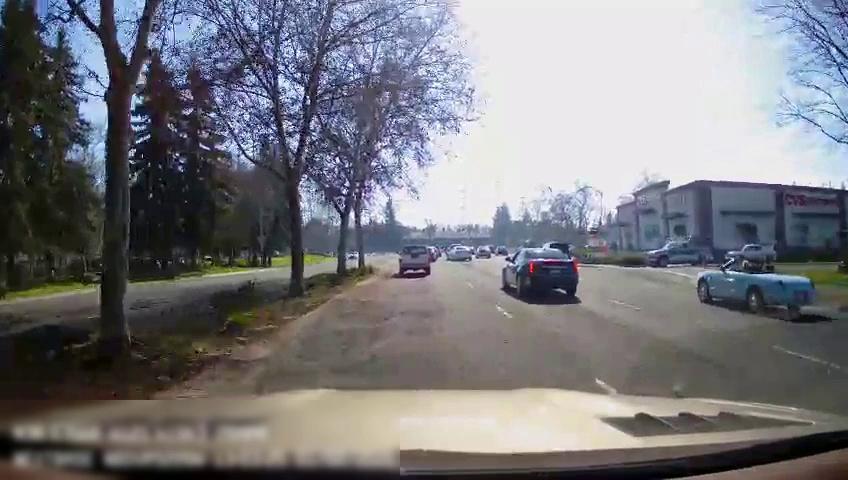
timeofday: Day
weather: Sunny
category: Drivable Space
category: Drivable Space
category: Vehicles | Car
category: Vehicles | Car
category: Vehicles | Car
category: Vehicles | Car
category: Vehicles | Car
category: Vehicles | Truck
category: Vehicles | Car
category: Vehicles | Car
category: Vehicles | Truck
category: Vehicles | Car
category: Vehicles | Car
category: Lanes | Opposite Lane
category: Lanes | Current Lane
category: Lanes | Current Lane